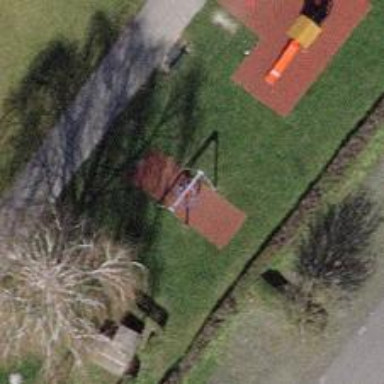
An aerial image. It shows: Playground featuring basket swing.